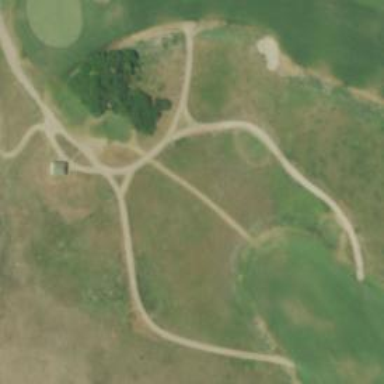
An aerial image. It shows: Path used for both walking and golf.